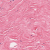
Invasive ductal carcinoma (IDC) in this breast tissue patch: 0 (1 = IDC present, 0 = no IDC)